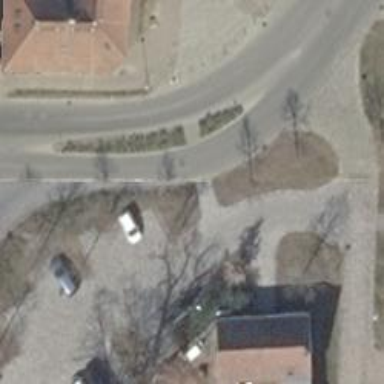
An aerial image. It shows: Residential road.